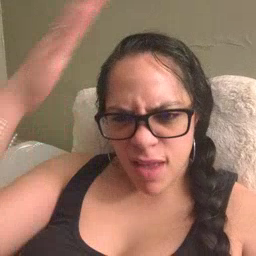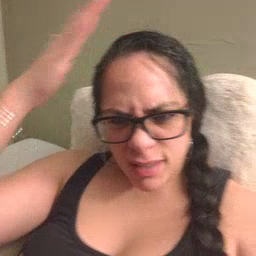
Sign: hat